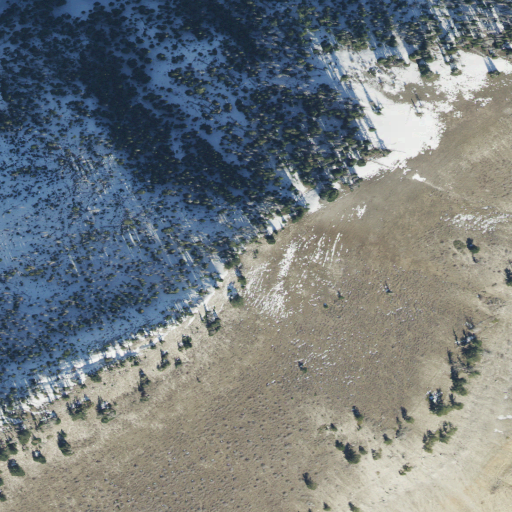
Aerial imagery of cape in Utah named Harmonica Point containing evergreen forest, deciduous forest, shrub, and grassland